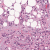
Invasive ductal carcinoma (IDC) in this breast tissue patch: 1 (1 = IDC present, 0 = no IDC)